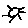
Label: sun